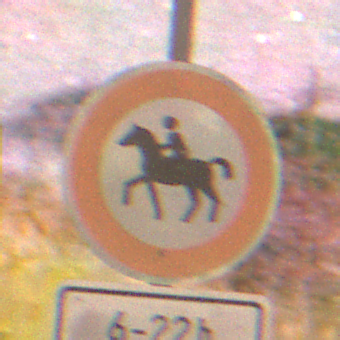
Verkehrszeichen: VerbotReiter
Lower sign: ZeitangabenMitBeschraenkungAufWochentage4
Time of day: Night
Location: Outdoor (Nature)
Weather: Clear
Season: NotSpecified
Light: Natural